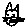
Label: cat